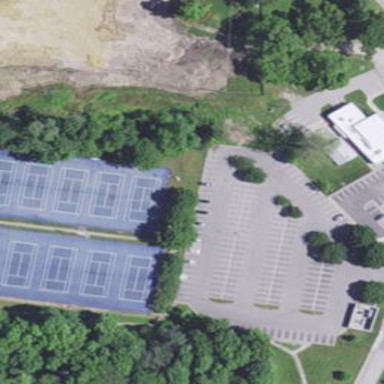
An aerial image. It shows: Tennis court in leisure pitch.